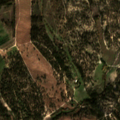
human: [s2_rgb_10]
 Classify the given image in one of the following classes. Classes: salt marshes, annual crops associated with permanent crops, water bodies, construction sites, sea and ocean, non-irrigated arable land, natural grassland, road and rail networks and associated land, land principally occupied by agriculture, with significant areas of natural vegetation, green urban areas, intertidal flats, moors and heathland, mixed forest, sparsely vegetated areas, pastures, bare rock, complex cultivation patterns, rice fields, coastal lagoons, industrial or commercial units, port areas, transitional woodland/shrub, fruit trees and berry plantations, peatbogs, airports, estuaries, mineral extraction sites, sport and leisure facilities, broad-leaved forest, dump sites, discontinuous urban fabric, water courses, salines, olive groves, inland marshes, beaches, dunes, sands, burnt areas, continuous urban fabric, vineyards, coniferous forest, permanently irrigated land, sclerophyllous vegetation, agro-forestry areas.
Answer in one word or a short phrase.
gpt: pastures, complex cultivation patterns, agro-forestry areas, broad-leaved forest, mixed forest, transitional woodland/shrub